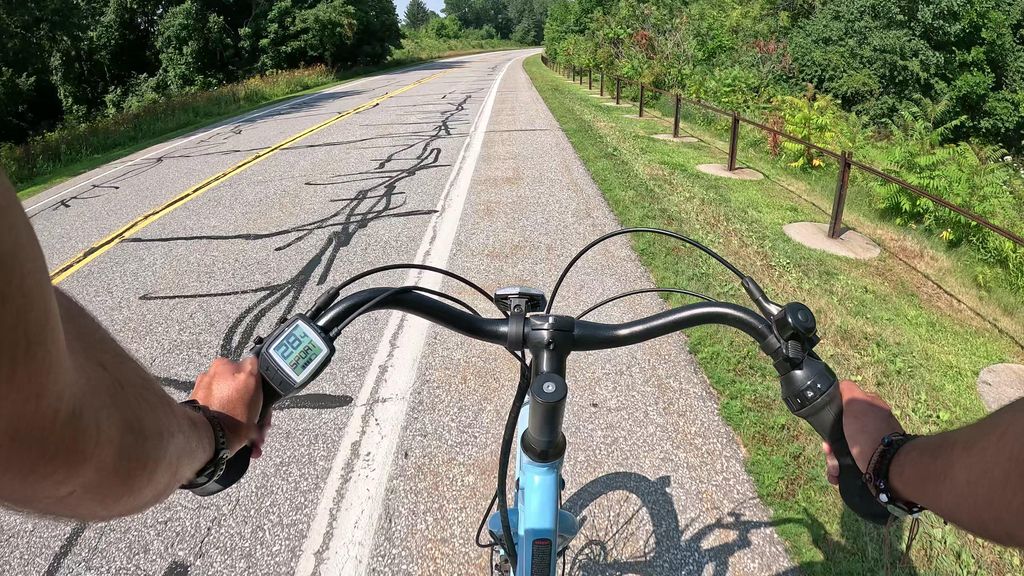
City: ottawa-gatineau